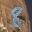
Label: 8